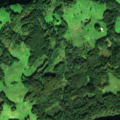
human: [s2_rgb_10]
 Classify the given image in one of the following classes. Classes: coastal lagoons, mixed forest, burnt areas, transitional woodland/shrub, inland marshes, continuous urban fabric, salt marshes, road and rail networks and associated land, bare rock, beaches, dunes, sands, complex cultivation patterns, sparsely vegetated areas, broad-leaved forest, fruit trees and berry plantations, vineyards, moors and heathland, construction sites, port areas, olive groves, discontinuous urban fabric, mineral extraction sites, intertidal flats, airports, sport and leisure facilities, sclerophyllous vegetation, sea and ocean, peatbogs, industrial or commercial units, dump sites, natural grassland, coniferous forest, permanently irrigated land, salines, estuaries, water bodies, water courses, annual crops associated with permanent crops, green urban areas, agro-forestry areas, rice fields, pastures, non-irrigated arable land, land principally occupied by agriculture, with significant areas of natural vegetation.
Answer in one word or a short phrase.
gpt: pastures, land principally occupied by agriculture, with significant areas of natural vegetation, mixed forest, water bodies